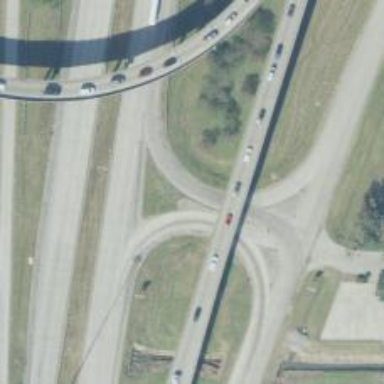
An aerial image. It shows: Trunk link highway.